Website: bh-photo
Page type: store-pickup
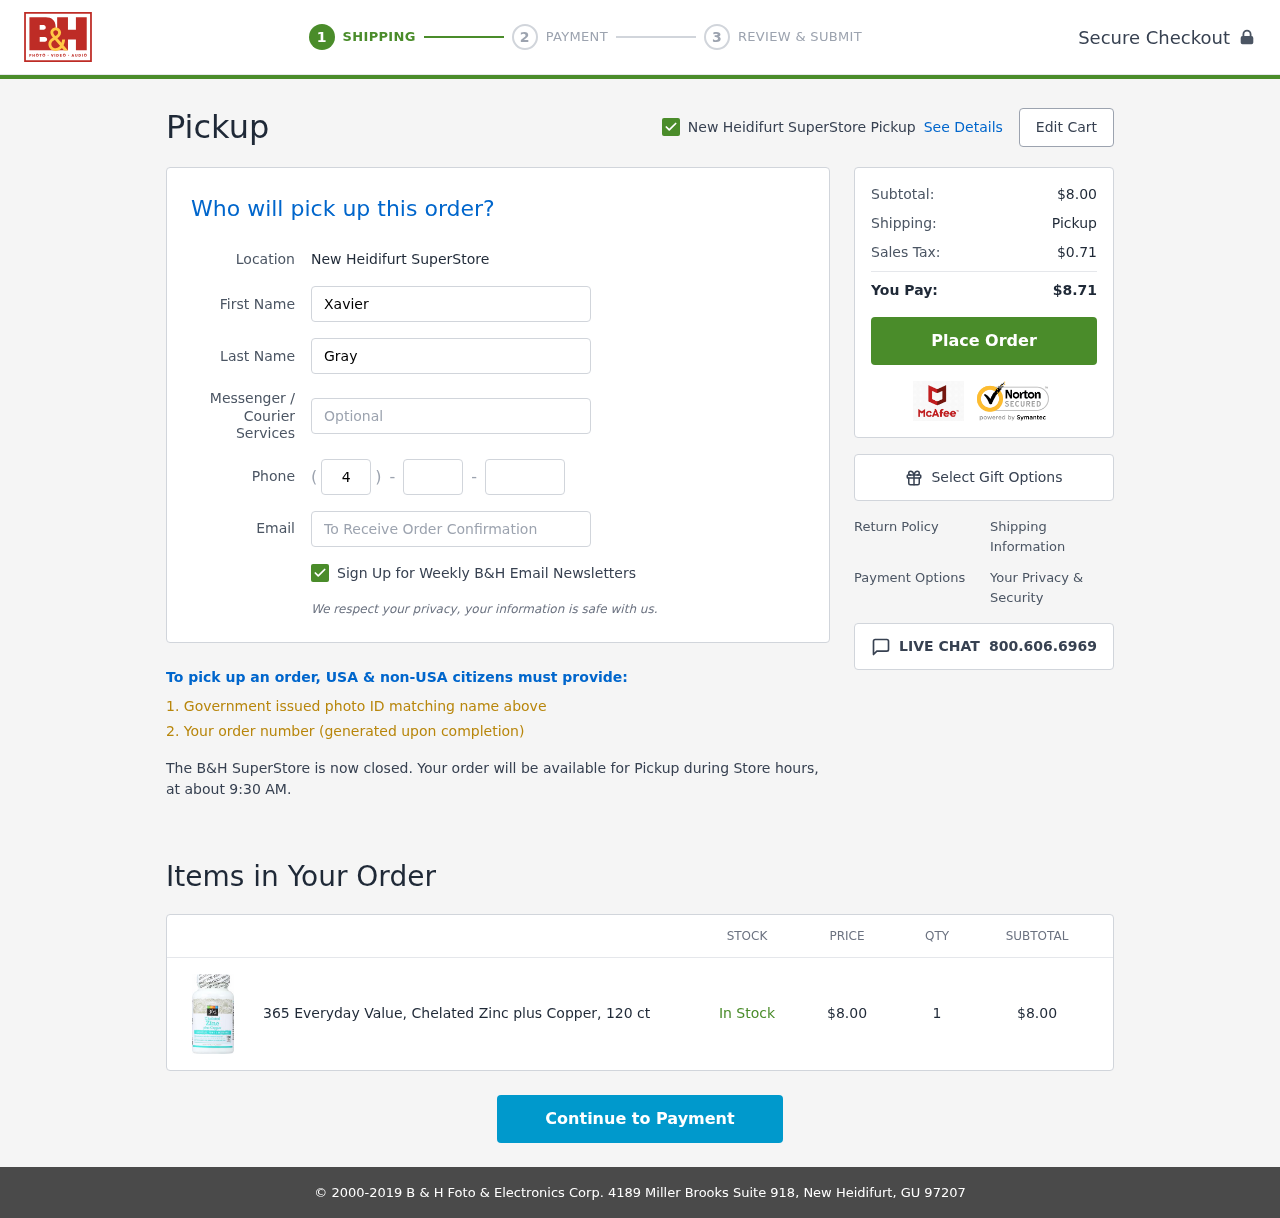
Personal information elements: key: PII_EMAIL
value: xgray@yahoo.com
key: PII_FIRSTNAME
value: Xavier
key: PII_LASTNAME
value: Gray
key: PII_LOCATION1_CITY
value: New Heidifurt SuperStore Pickup
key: PII_LOCATION1_CITY
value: New Heidifurt SuperStore
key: PII_PHONE_AREA
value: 436
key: PII_PHONE_PREFIX
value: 623
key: PII_PHONE_SUFFIX
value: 6453
Product elements: key: PRODUCT1_NAME
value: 365 Everyday Value, Chelated Zinc plus Copper, 120 ct
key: PRODUCT1_PRICE
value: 8
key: PRODUCT1_QUANTITY
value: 1
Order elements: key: ORDER_SUBTOTAL
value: $8.00
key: ORDER_TAX
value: $0.71
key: ORDER_TOTAL
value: $8.71